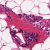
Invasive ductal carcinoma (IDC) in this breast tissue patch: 0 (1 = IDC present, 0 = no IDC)